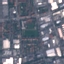
Land use / land cover: Industrial